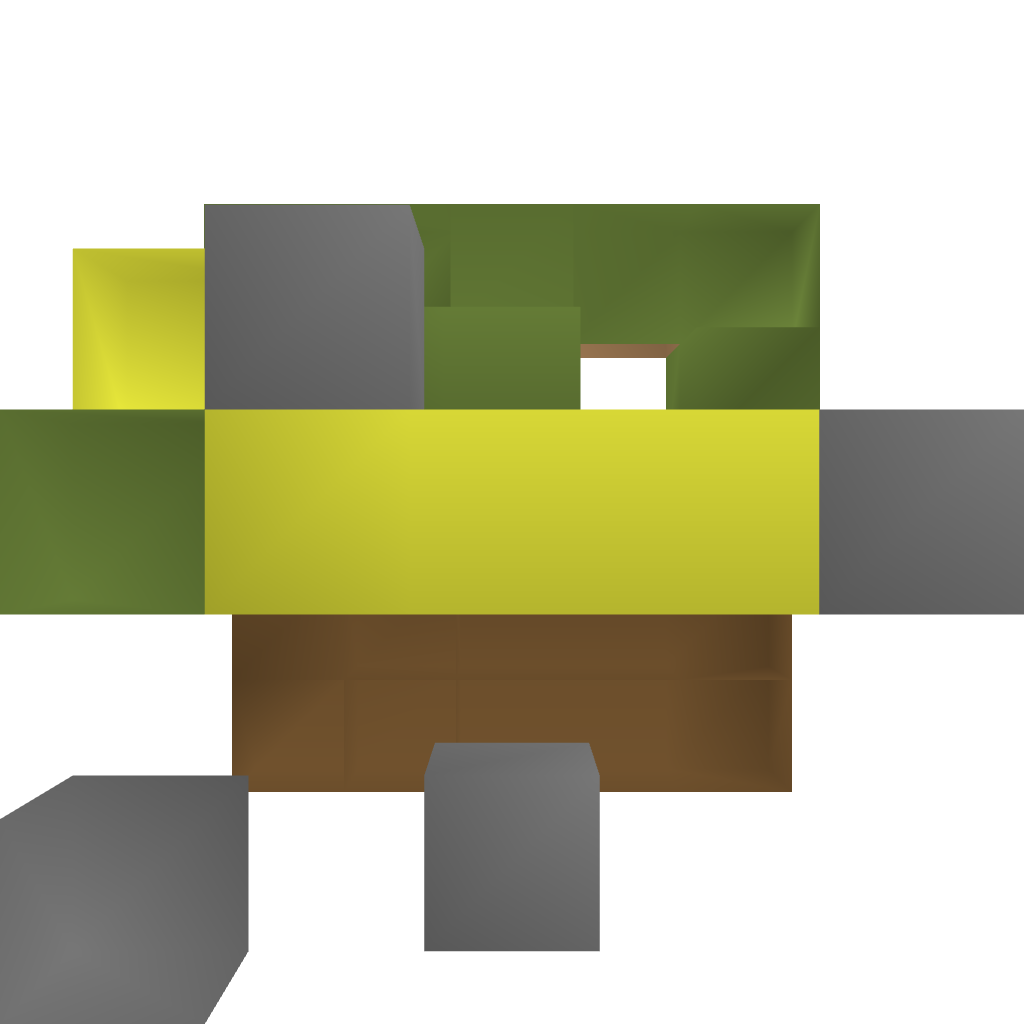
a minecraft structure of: Minecart Dispensing System bad low quality